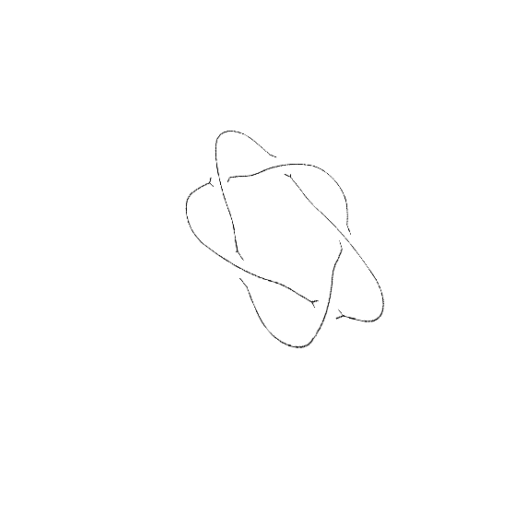
Crossing number: 5